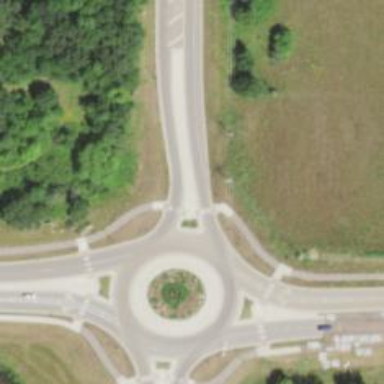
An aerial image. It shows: Unmarked crossing on the road.